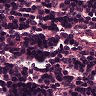
Metastatic tissue present: no